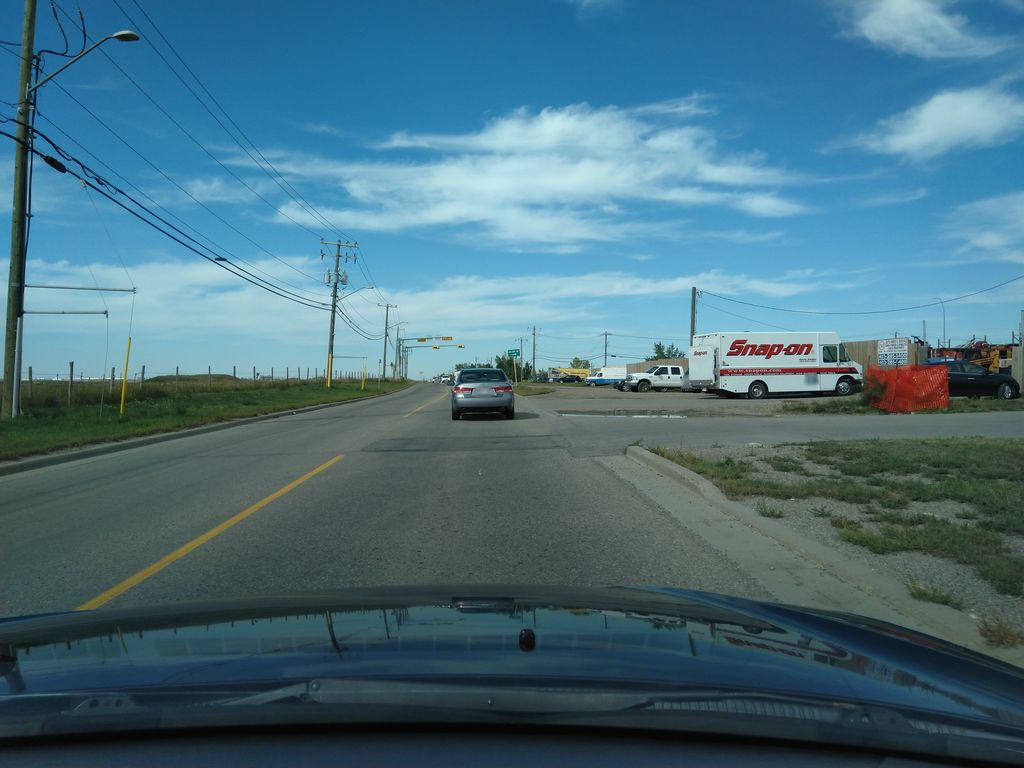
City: calgary